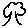
Label: tree